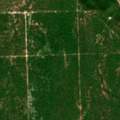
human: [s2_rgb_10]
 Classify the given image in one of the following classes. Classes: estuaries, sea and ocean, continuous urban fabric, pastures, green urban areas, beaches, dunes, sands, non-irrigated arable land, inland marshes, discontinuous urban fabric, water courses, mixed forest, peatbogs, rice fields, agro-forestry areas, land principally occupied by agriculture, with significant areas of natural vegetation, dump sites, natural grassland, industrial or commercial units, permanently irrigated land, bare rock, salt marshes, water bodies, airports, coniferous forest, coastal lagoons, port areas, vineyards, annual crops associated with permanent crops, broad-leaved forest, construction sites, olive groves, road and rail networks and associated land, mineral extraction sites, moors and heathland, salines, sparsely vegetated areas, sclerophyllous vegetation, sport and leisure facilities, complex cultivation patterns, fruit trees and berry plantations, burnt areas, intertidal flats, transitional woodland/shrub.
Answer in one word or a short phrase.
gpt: continuous urban fabric